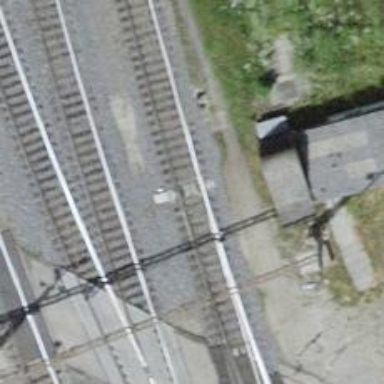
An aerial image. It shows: Railway switch.